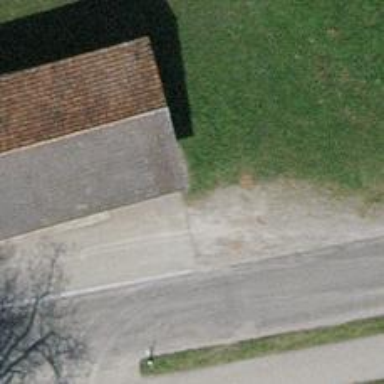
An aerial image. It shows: Red bench.